Interaction volume radius: 5 \u00c5
Interaction volume height: 25 \u00c5
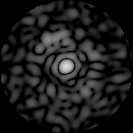
Disorder parameter: 0.823